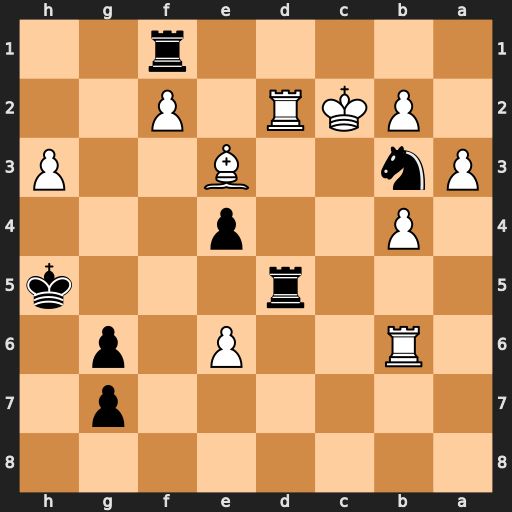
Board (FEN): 8/6p1/1R2P1p1/3r3k/1P2p3/Pn2B2P/1PKR1P2/5r2
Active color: b
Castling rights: -
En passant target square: -
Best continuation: Na1+ Kc3 Rc1+ Rc2 Rxc2#